Field crop: maize
Growth stage: 2
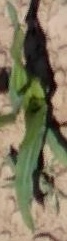
Species: maize